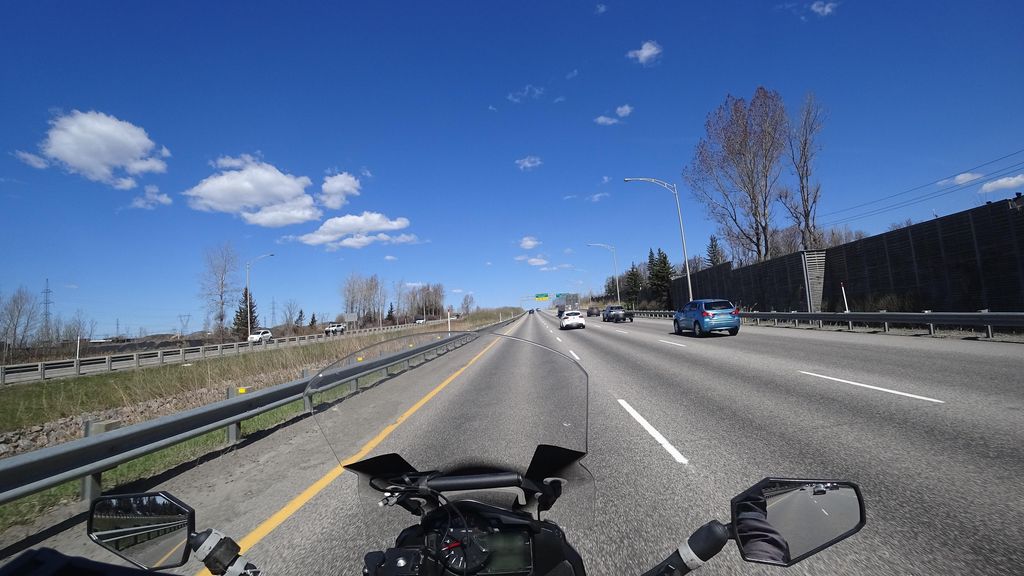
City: quebec_city